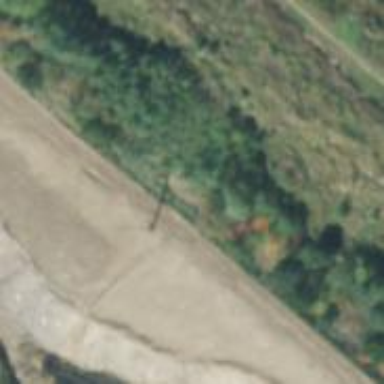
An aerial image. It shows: Power pole.